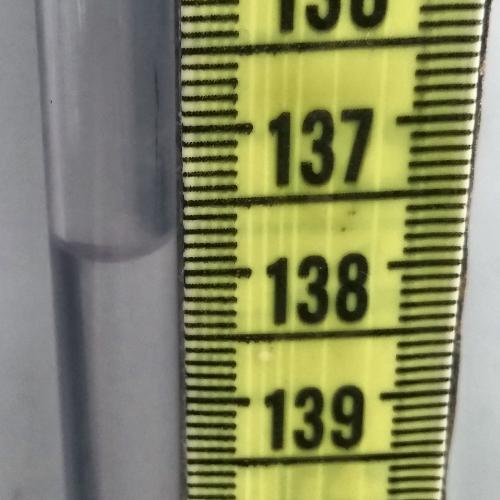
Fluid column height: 137.8 cm